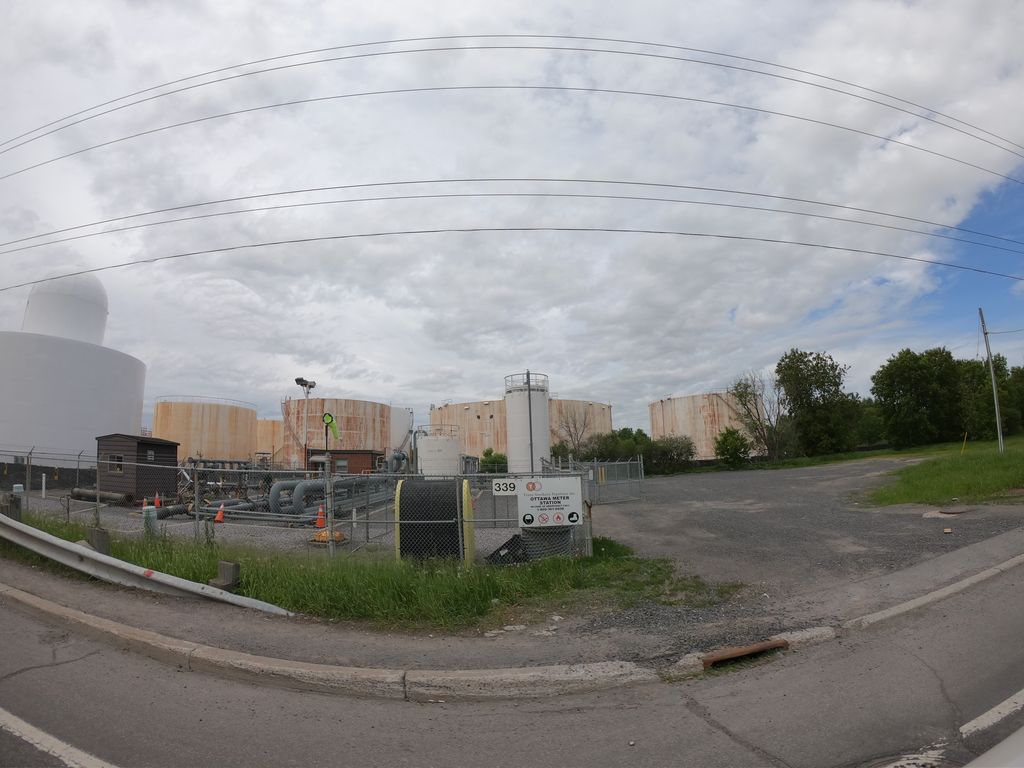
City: ottawa-gatineau